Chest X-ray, PA view. Patient: 53 years old, sex M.
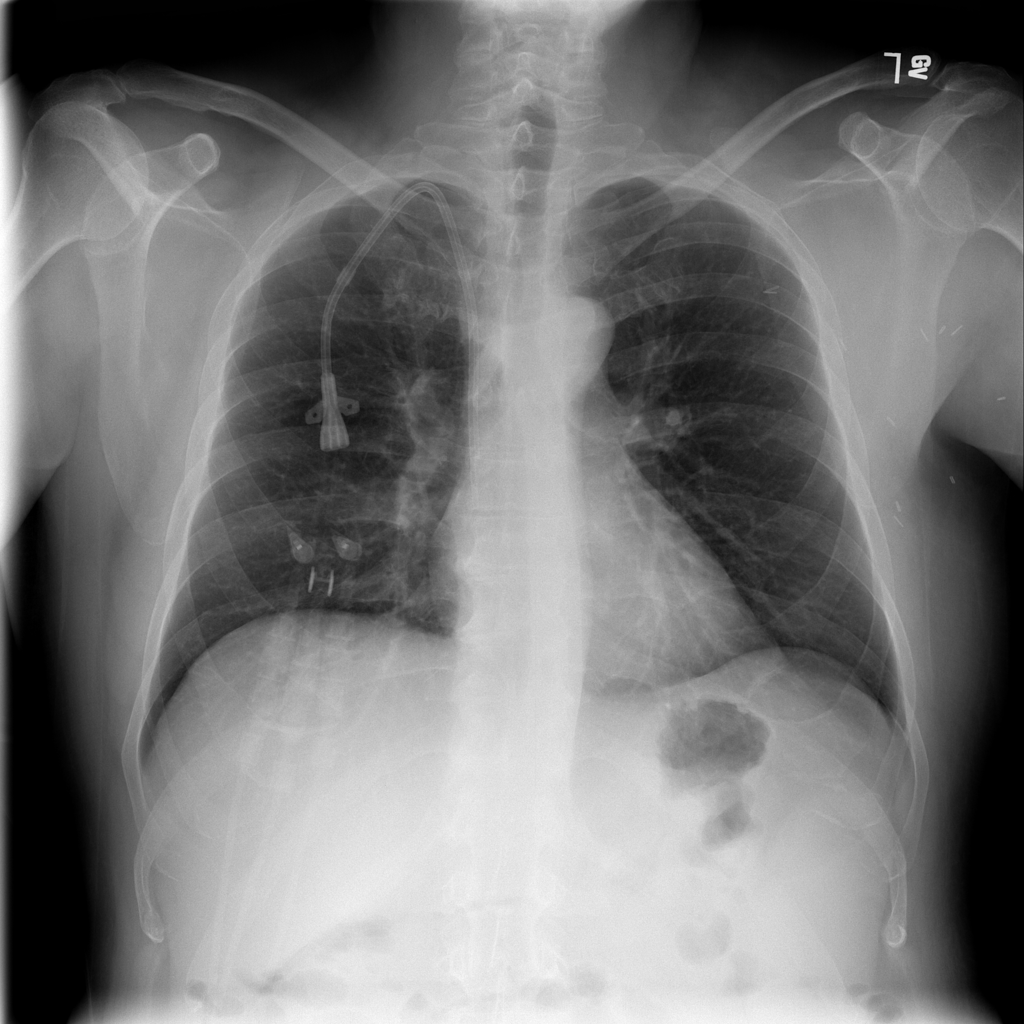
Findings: Infiltration